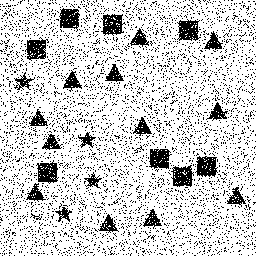
Squares: 8
Triangles: 12
Stars: 4
Total shapes: 24